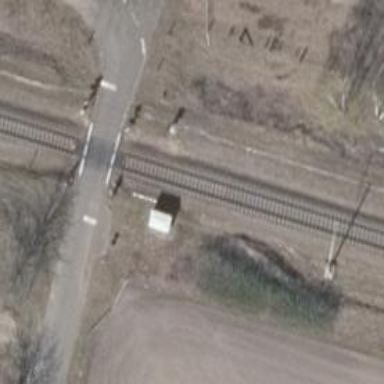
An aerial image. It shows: Railway signal.